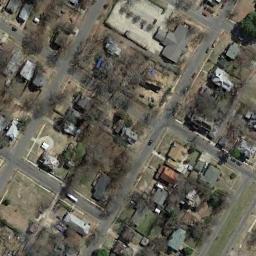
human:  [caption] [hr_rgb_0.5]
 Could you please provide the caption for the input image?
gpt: The medium residential is on the bare land next to the road .

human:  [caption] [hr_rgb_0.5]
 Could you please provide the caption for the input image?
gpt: There are many buildings of different shapes and sizes in medium residential area .

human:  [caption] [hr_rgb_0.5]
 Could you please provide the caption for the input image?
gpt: The medium residential area has lots of neatly arranged houses and trees and some roads go through the medium residential area .

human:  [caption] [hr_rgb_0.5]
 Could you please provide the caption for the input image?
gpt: Mid-sized housing estates are run-down .

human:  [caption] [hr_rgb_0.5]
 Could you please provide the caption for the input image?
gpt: There are some brown trees and buildings on the medium residential area .